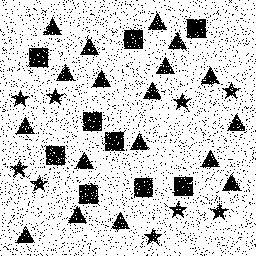
Squares: 9
Triangles: 18
Stars: 9
Total shapes: 36